Question: I've got two points between which im drawing a line ('x1,y1' and 'x2,y2') but i need to know the coordinates of 'x3,y3' which is 'gapSize' away from point 'x2,y2'. Any ideas on how to solve this problem (the program is written in objective-c if that is helpful at all)?

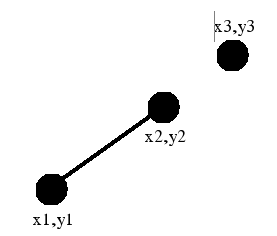
Answer: You can simply calculate the angle in radians as
'''
double rads = atan2(y2 - y1, x2 - x1);
'''
Then you get the coordinates as follows:
'''
double x3 = x2 + gapSize * cos(rads);
double y3 = y2 + gapSize * sin(rads);
'''
Is this what you meant?